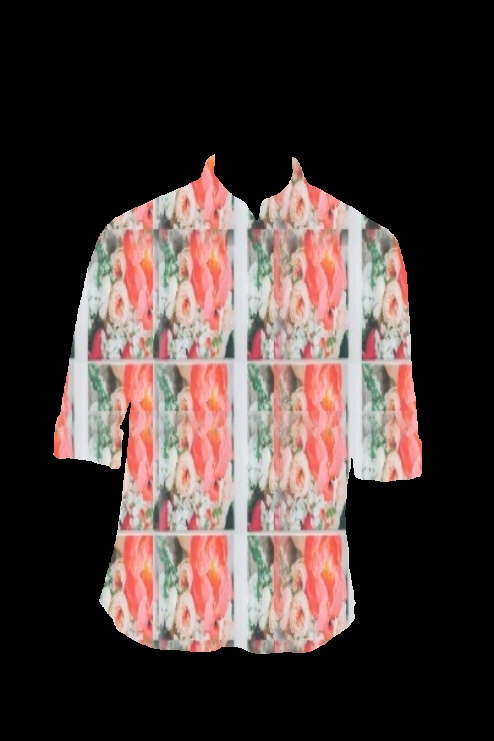
pink multi floral print button up tee